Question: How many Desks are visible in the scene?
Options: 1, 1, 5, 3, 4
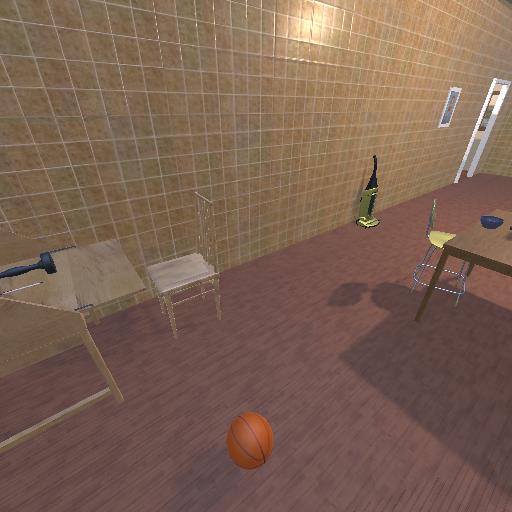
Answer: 1